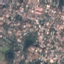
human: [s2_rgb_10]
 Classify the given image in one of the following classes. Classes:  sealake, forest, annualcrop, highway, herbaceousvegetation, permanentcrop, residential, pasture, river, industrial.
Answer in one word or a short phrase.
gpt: Residential